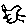
Label: cat